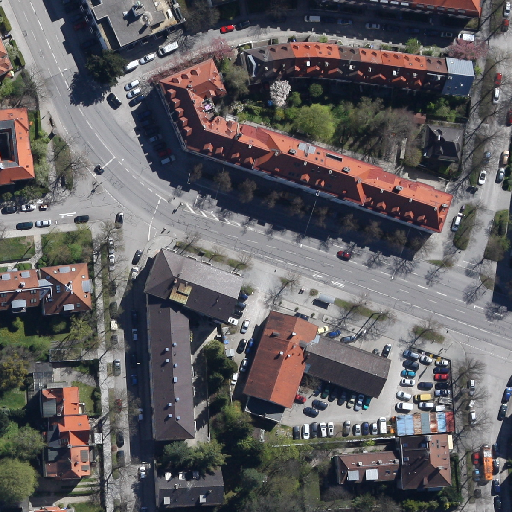
Referring expression: van